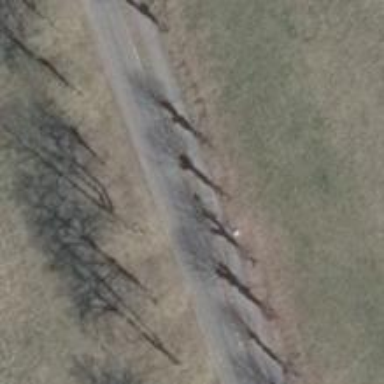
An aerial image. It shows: Avenue lined with trees.